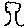
Label: tree